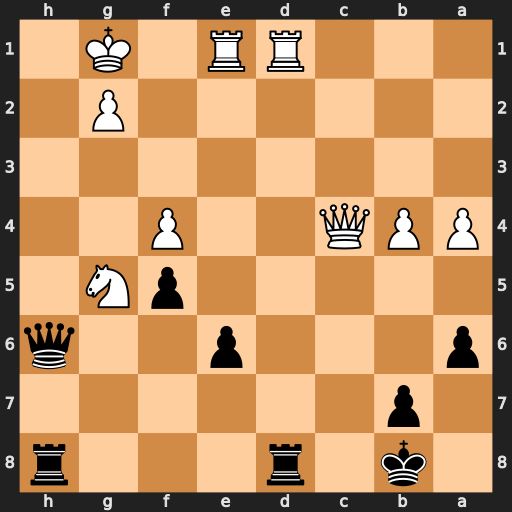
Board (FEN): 1k1r3r/1p6/p3p2q/5pN1/PPQ2P2/8/6P1/3RR1K1
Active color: b
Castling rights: -
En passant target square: -
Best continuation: Rxd1 Rxd1 Qh1+ Kf2 Qxd1